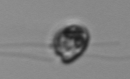
Label: flagellate_morphotype1